Question: I have created a jQuery script to allow my background cloud animation to run in IE since I use the CSS3 :after and :before pseudos and keyframes for all other browsers. It runs in all browsers except, of course IE9. For some reason it throughs up an error on the first '$' on line 8. I have searched online for an answer but so far I have found nothing, I have also tried forcing IE to revert to using IE8 compatibility mode, to see if it would work but that produced the same error. Has anyone else had the same error and know how to fix it? Even if I totally remove the whole line '$(init);' the error just moves to line 9 instead.
Here is the URL to my site to have a look for yourself, <URL>
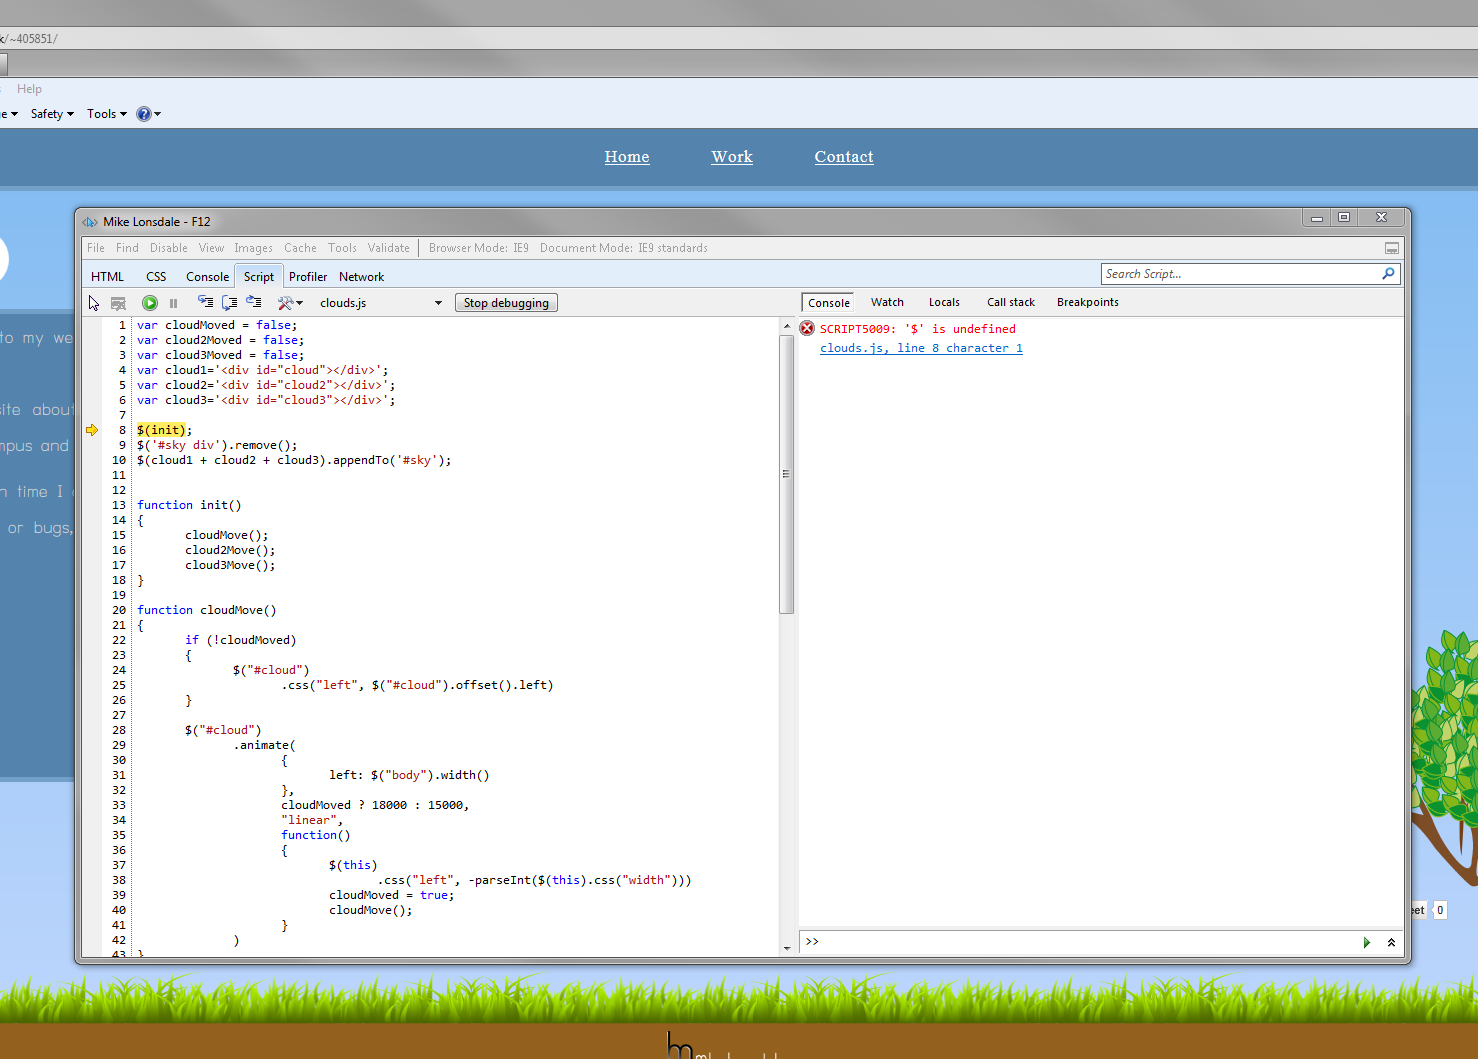
Answer: It looks like you're loading 'clouds.js' before loading jQuery. Move the <script> tag that links to clouds.js both jQuery and jQueryUI and your problem should be solved.